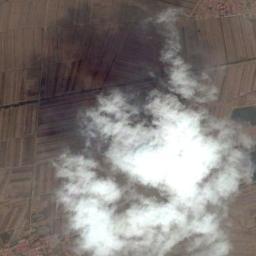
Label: cloud